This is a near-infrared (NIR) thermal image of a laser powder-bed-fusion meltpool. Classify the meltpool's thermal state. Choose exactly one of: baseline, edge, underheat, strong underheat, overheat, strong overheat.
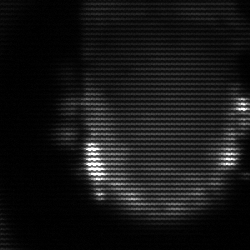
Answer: baseline